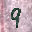
Label: 9